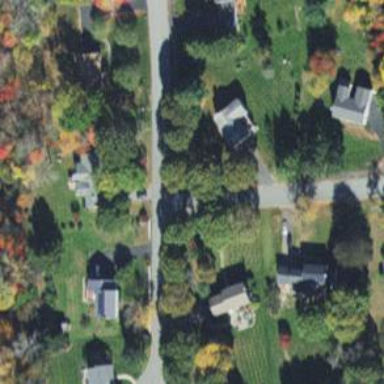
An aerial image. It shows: Residential road with separate sidewalk.